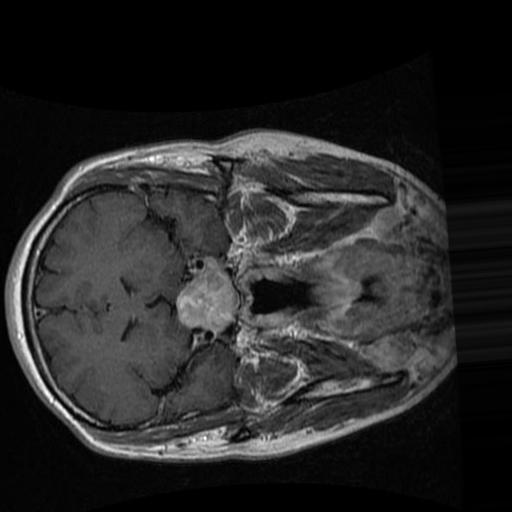
Label: brain_tumor